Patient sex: M
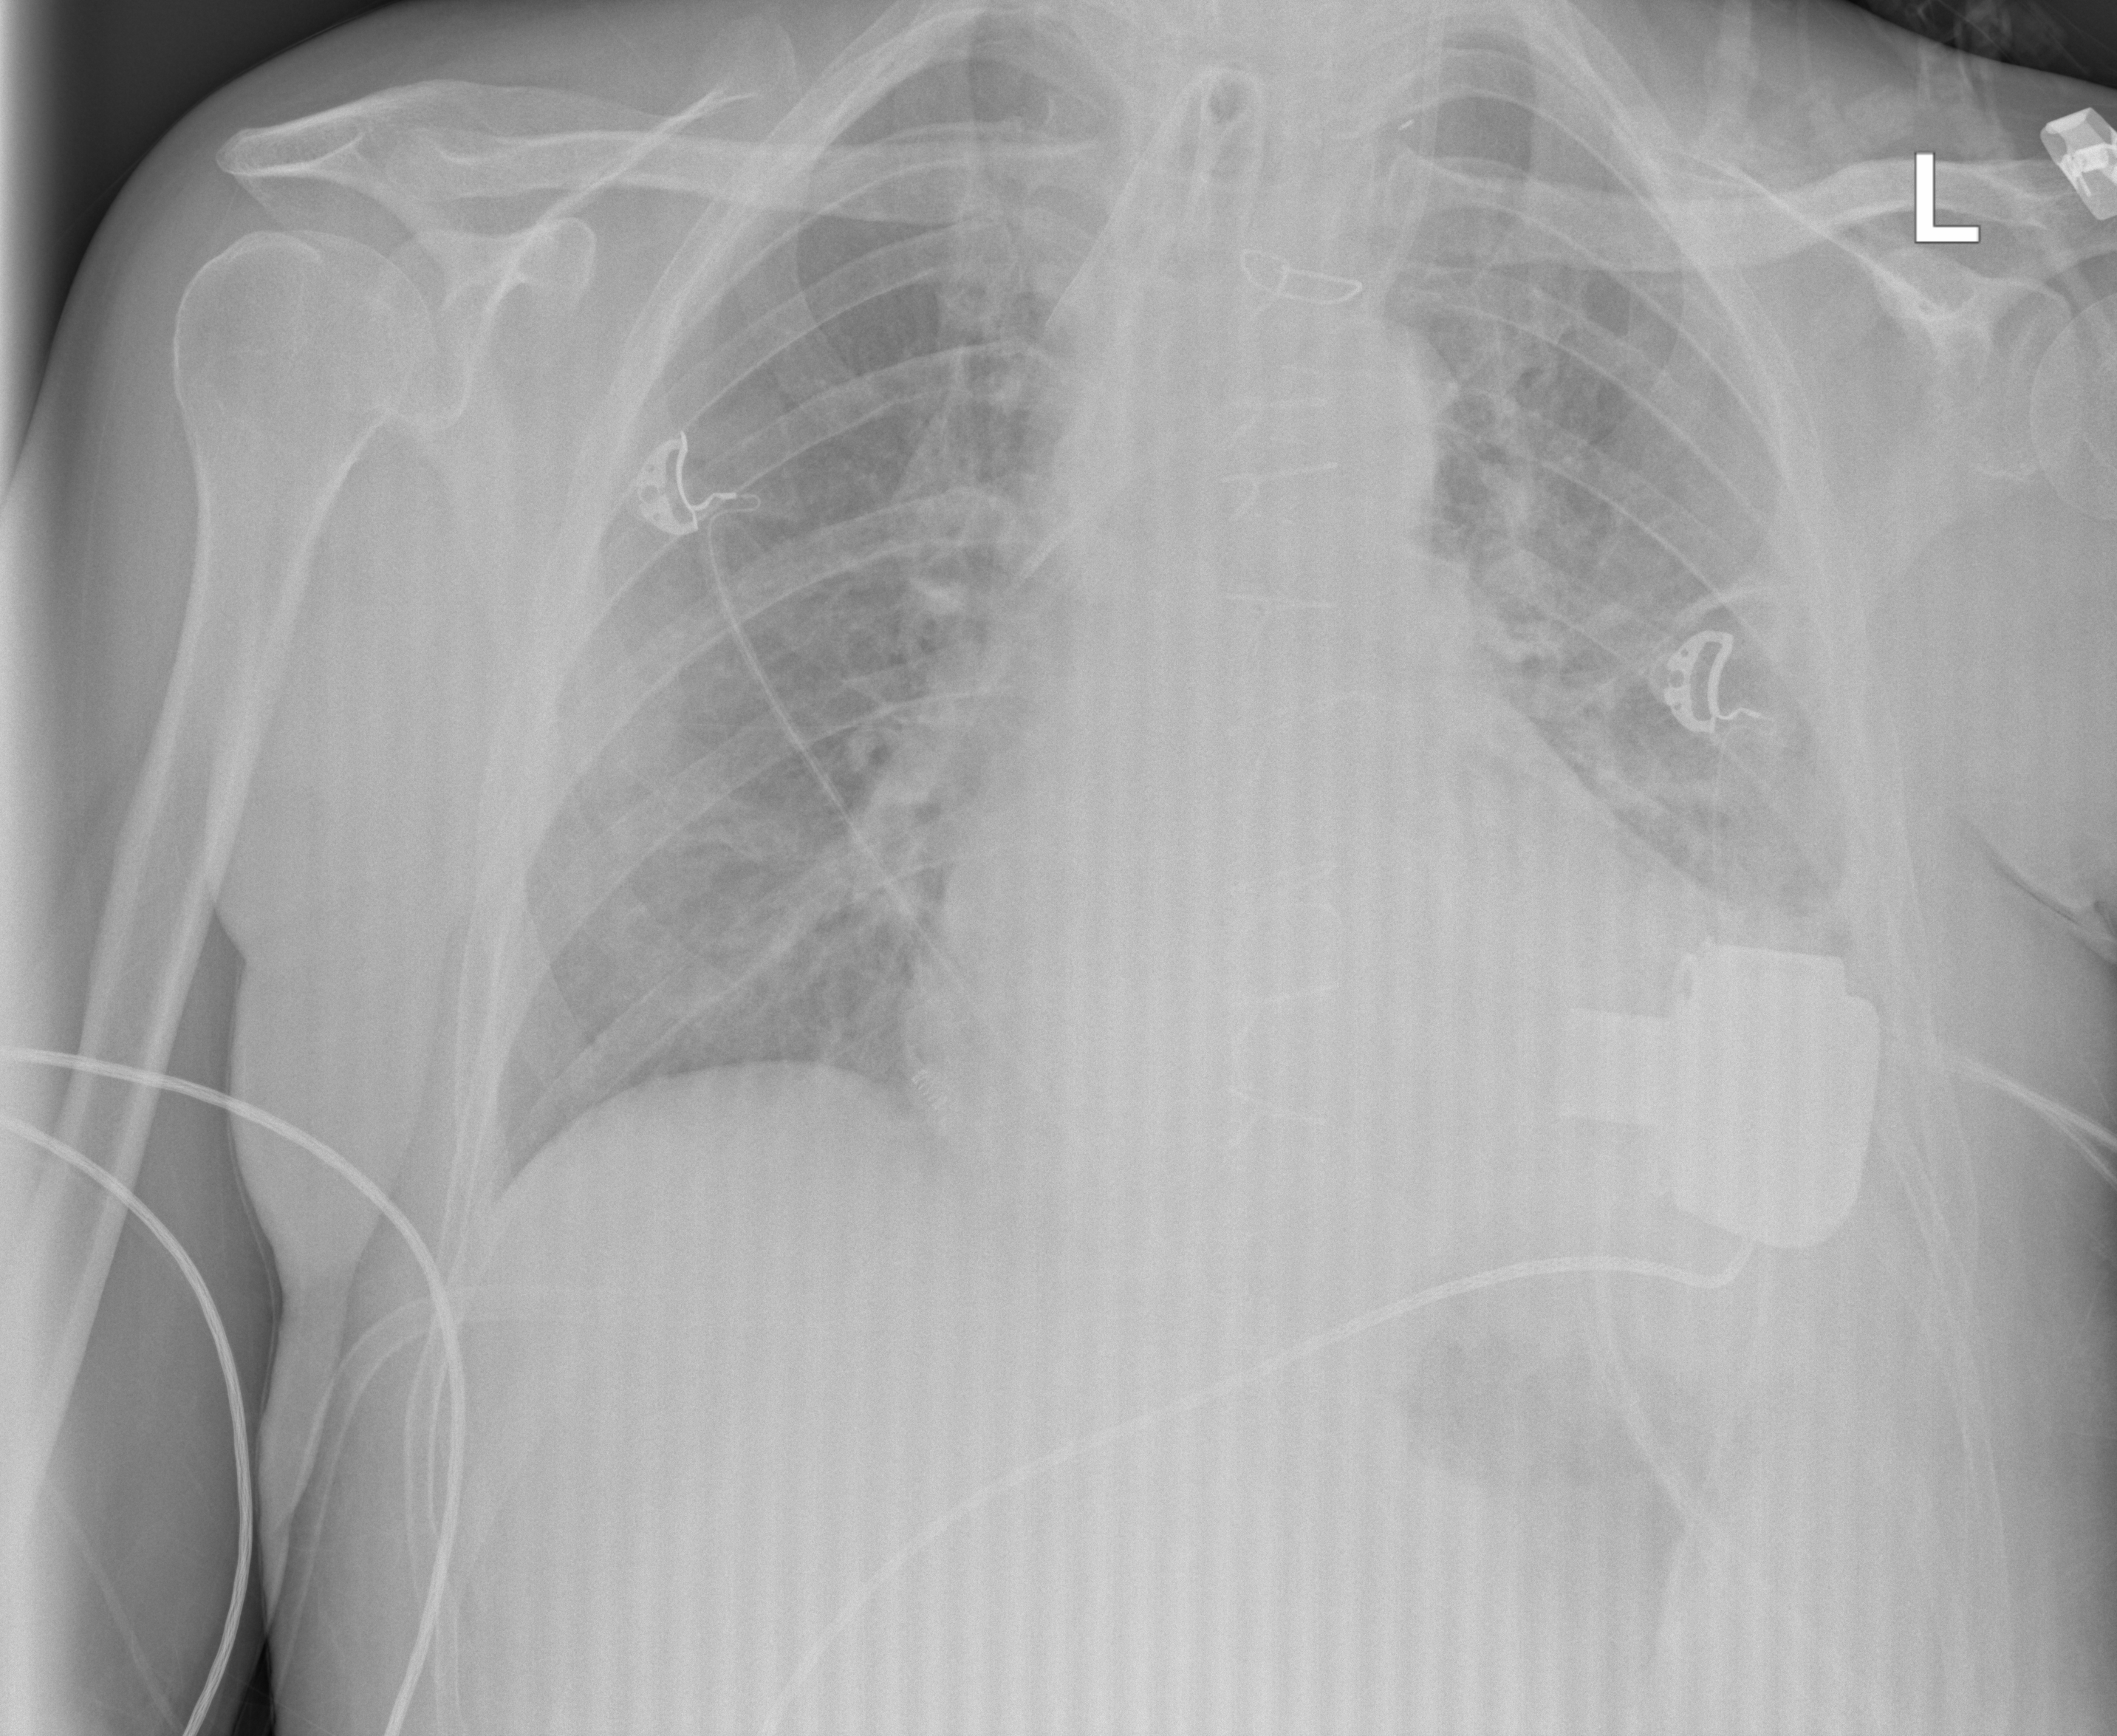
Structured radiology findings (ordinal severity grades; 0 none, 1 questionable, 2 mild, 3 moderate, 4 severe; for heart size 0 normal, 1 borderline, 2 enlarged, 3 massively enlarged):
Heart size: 2
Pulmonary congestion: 2
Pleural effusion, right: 0
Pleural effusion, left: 2
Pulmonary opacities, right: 0
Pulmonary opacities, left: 2
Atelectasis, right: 0
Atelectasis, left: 2